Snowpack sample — Buffalo Mountain, Silverthorne, Colorado, USA (1/25/25, 10:11 AM MST)
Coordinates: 39.6222, -106.1139
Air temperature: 22 °F
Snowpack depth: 110 cm
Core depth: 20 cm
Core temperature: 48.2 °F
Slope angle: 12°, slope face: 102°
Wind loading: high
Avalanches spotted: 0
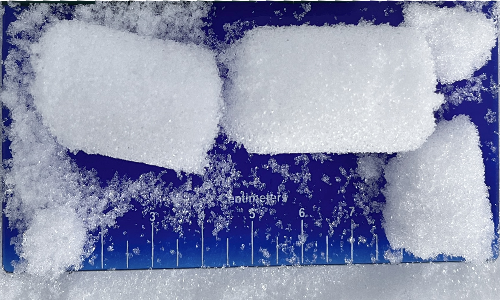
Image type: core
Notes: No avalanches nearby, collected on the outskirts of a fire break 15 meters from the treeline, on way to Buffalo and Red Mountain